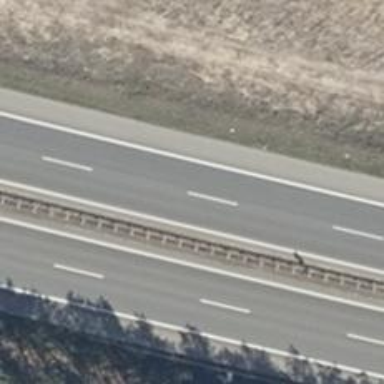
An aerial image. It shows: Asphalt motorway.